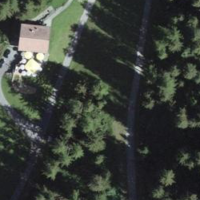
EUNIS habitat code: 43
Species observed at this site:
Oxalis acetosella